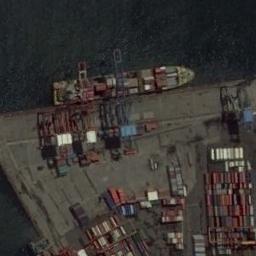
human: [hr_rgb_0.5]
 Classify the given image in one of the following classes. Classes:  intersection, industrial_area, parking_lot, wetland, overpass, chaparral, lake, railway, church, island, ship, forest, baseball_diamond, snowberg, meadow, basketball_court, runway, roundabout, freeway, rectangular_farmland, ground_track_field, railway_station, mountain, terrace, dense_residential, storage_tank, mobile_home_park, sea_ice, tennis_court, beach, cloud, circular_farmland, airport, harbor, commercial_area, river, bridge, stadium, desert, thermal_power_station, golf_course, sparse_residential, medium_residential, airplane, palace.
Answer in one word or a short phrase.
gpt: ship